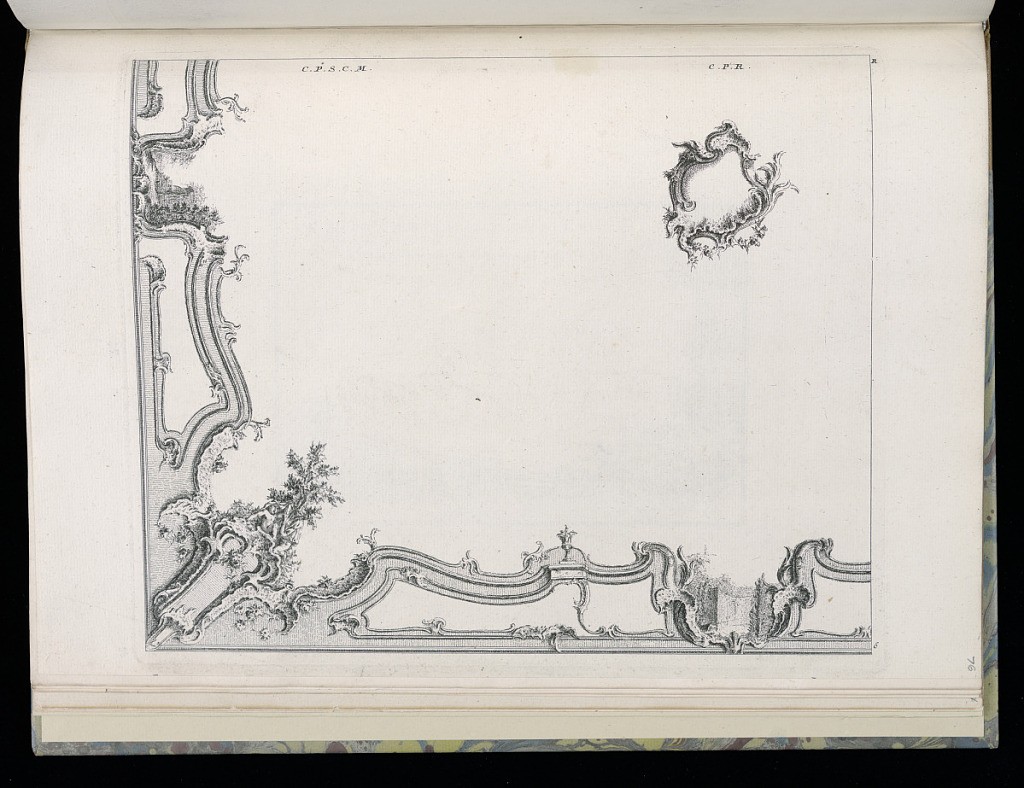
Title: Design for Ceiling Ornament
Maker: François de Cuvilliés the Elder, Belgian, 1695 - 1768
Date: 18th century
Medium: Engraving on paper
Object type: Bound print
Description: View of a quarter of a vaulted ceiling with ornamental panel and cartouche decorations along the borders. A scene with two putti figures draped beneath fabric, sitting beneath a tree at lower left. Blank elongated panels within curving frames at each side. In the curved spaces between, partial views of landscapes with architectural ruins.